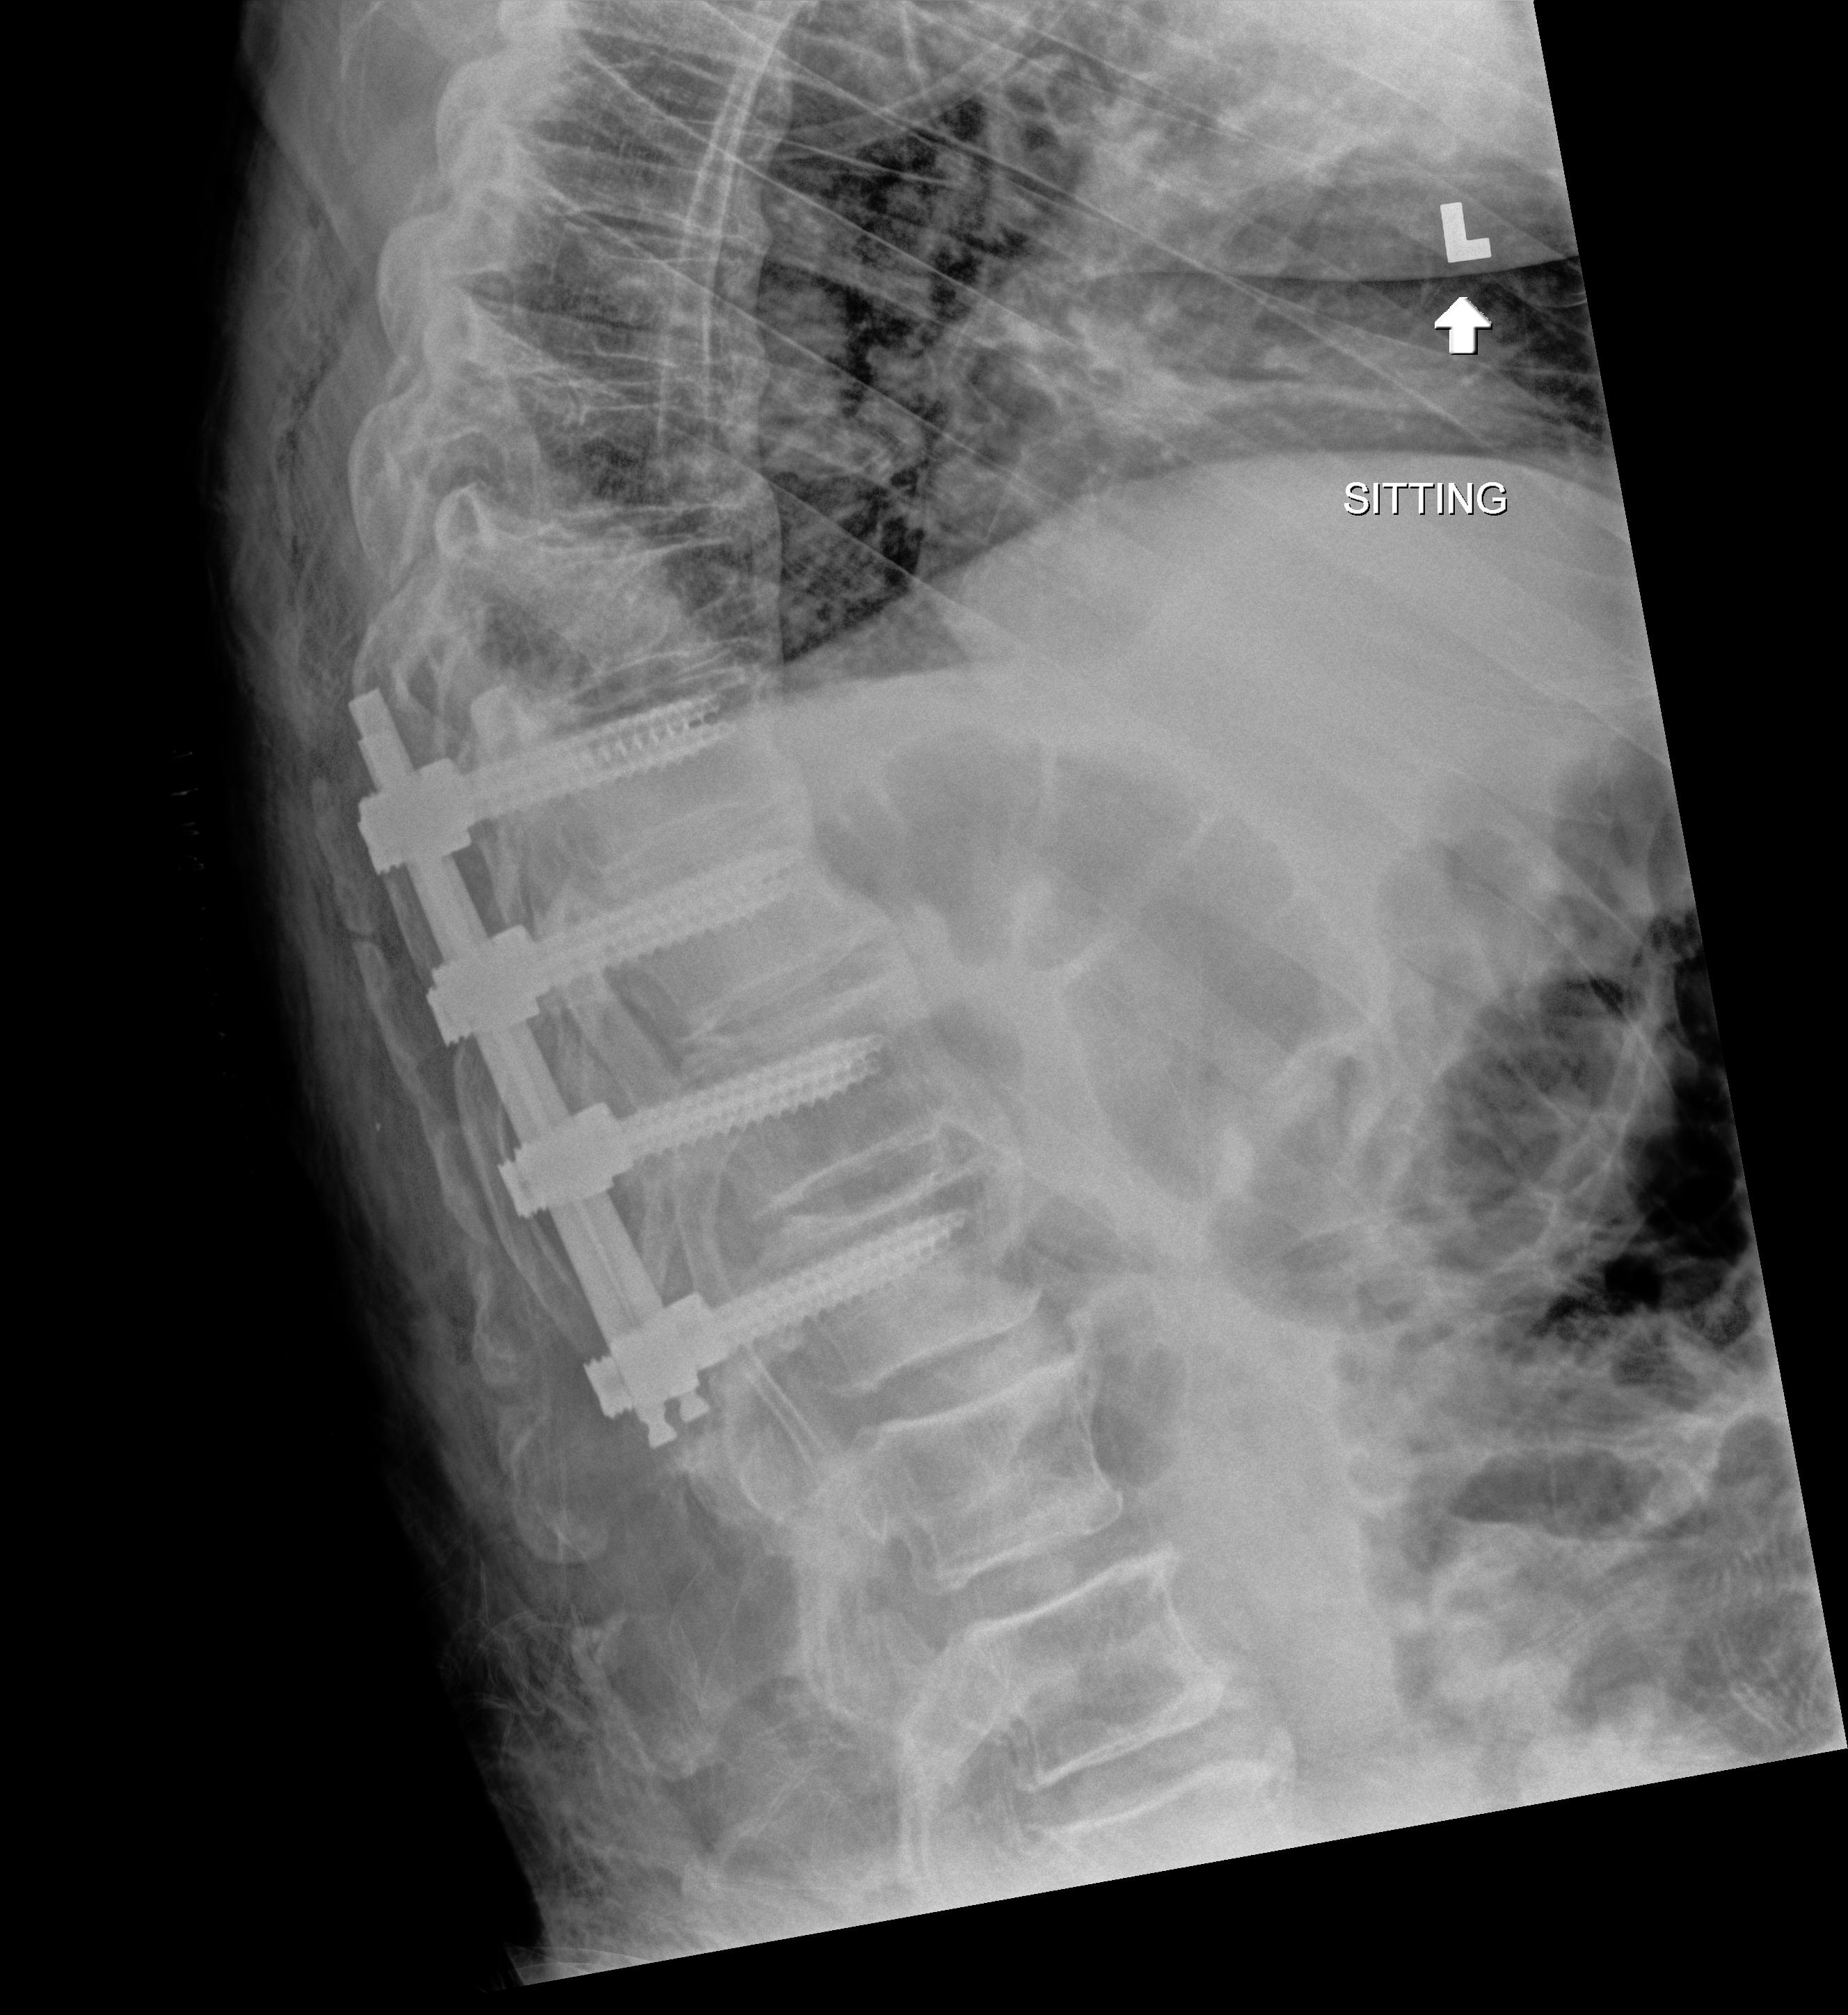
View: LATERAL
Implant manufacturer: nuvasive reline